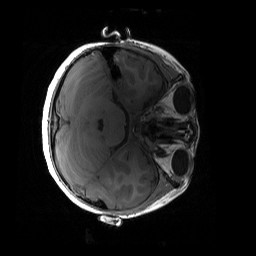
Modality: T1w
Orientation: axial
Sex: female
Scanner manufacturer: siemens
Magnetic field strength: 3 T
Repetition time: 1.9 s
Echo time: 0.00243 s